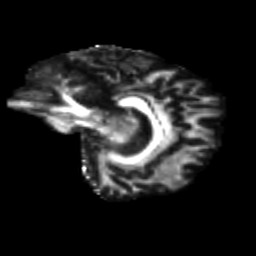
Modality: FA
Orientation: sagittal
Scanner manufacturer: siemens
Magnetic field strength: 3 T
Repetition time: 9.2 s
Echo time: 0.084 s